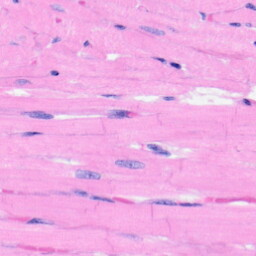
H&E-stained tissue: Heart